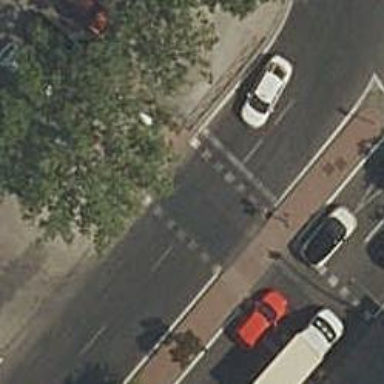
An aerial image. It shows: Blinking traffic signals along the road.